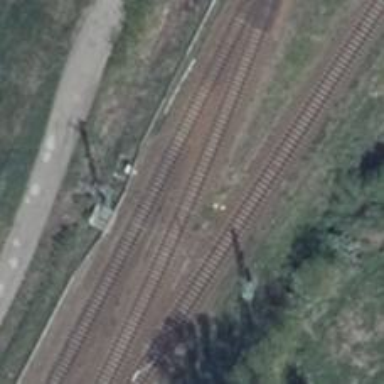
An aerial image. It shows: Railway with electrified contact lines.